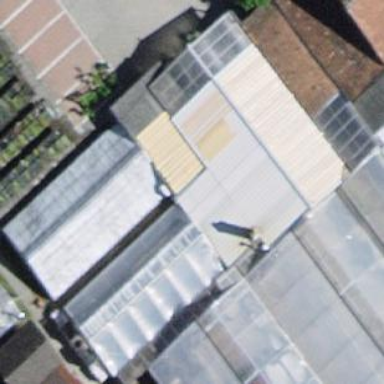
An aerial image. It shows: Greenhouse.